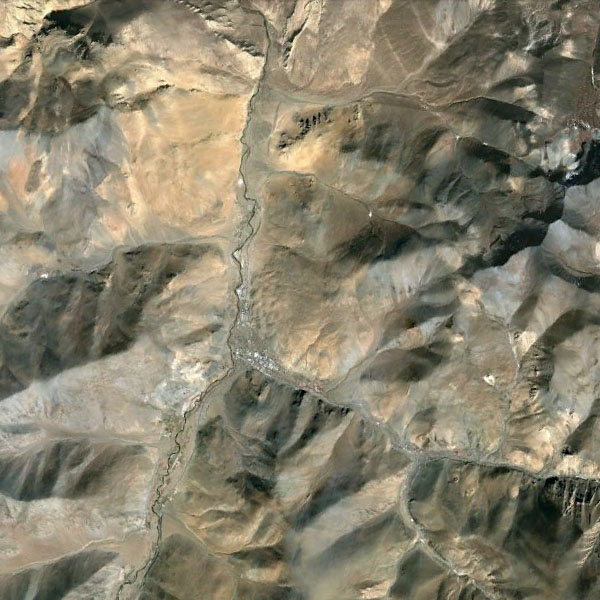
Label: Mountain